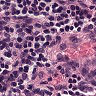
Metastatic tissue present: no